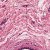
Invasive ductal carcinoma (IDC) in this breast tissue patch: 0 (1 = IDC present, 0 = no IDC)